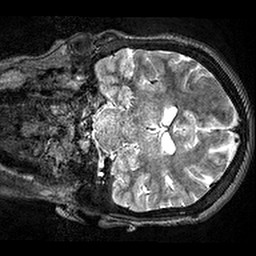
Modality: T2w
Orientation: coronal
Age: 30
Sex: female
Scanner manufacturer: siemens
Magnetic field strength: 3 T
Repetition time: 3.2 s
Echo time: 0.567 s